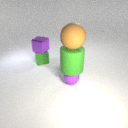
large brown rubber sphere above small purple rubber sphere